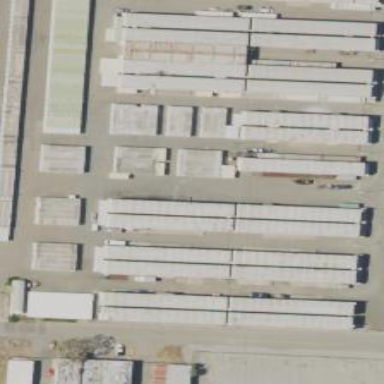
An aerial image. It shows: Garages used for storage rental.